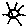
Label: sun